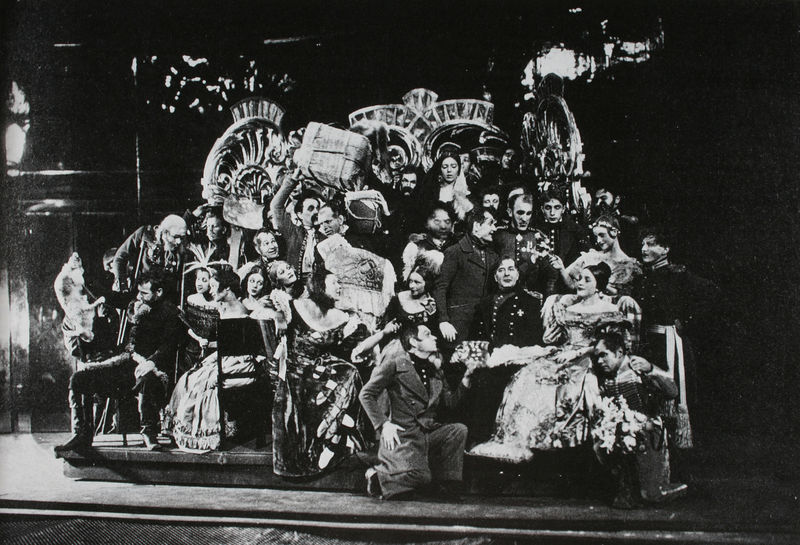
Titel: Szene aus "Der Revisor" von Nikolaj Gogol
Standort: Moskau
Schlagwörter: gruppe, schatten, weiß, frauen, grau, licht, männer, schwarz, szene, bühne, gesang, theater, schauspiel, foto, fotografie, photographie, lachen, schwarzweiß, lustig, photo, schauspieler, aufnahme, lied, pakete, truppe, men, singspiel, menschenturm